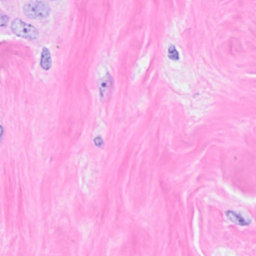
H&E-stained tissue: Breast